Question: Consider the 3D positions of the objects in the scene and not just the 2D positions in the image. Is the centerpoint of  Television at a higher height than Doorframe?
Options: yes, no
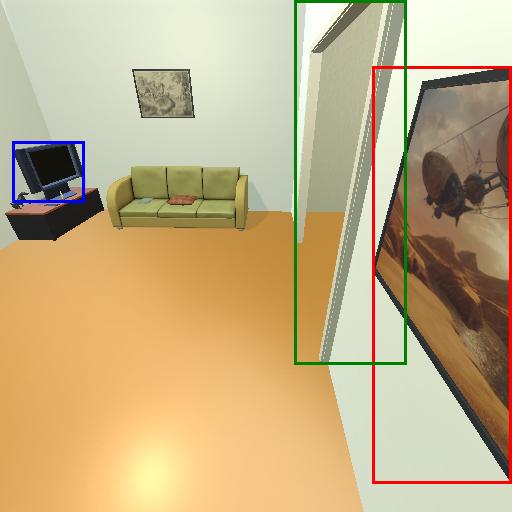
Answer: yes